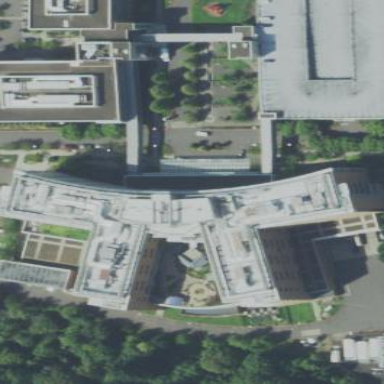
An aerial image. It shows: Part of building is shown in the image.